Field crop: maize
Growth stage: 2
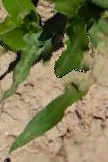
Species: maize